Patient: sex F, age 55
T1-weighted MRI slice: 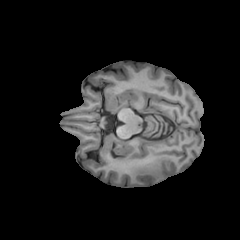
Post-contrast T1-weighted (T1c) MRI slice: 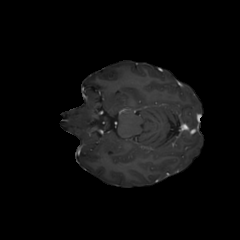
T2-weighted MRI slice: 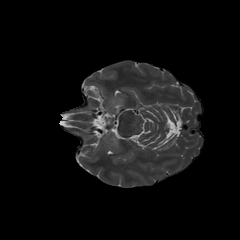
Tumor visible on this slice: no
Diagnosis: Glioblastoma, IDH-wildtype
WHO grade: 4